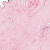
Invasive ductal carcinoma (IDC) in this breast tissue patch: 0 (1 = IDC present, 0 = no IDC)